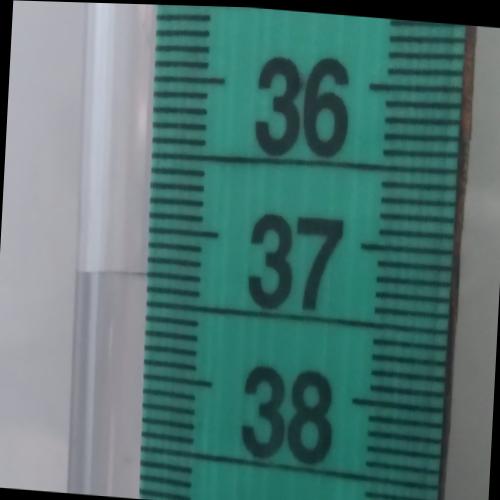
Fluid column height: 37.3 cm